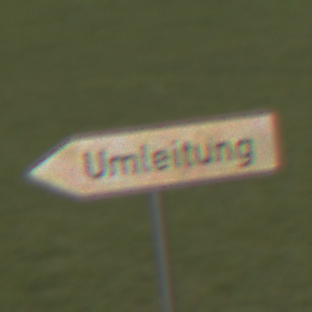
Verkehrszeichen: UmleitungswegweiserLinksweisend
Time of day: MorningAfternoon
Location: Outdoor (Suburban)
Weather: Overcast
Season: NotSpecified
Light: Natural